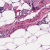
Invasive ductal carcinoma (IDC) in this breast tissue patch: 1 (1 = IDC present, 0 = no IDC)